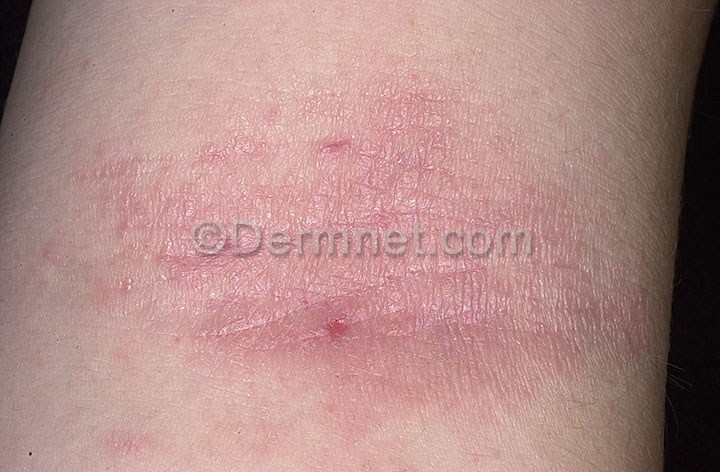
Disease: Atopic Dermatitis Photos